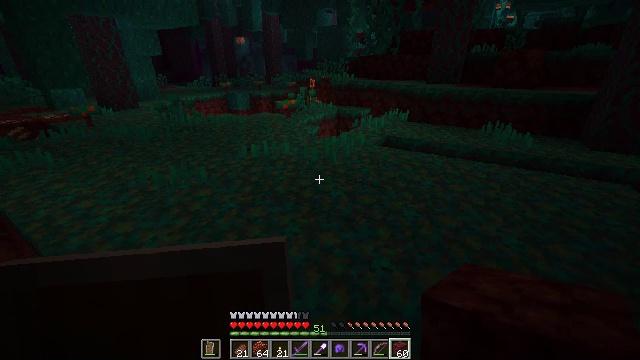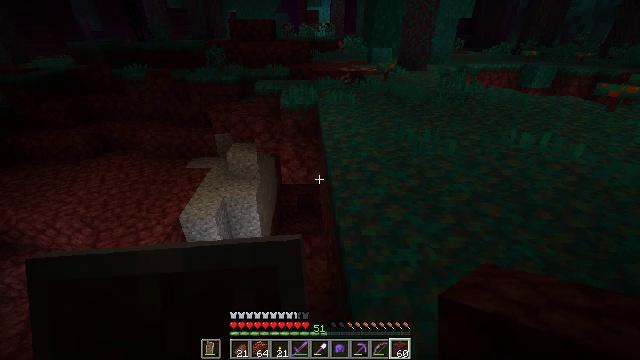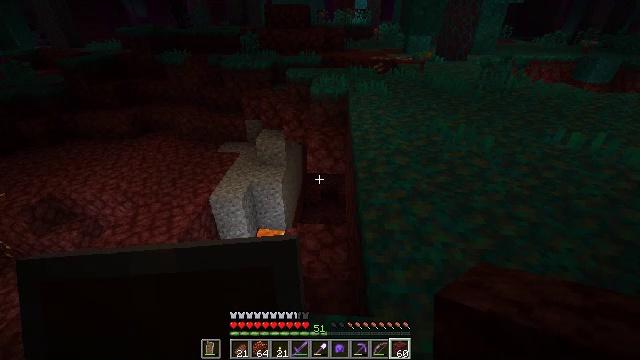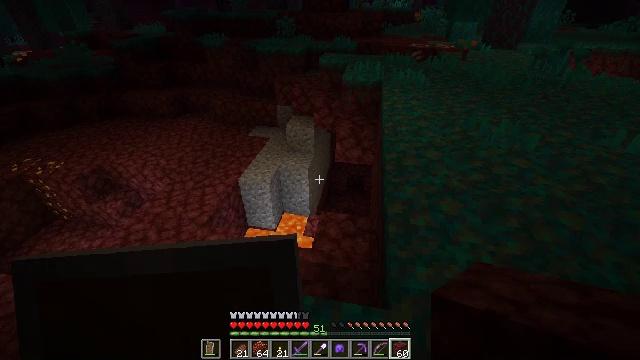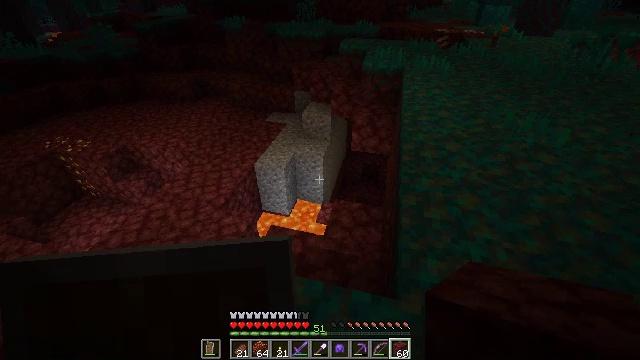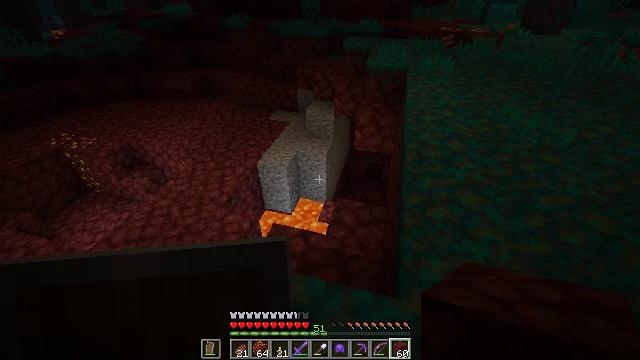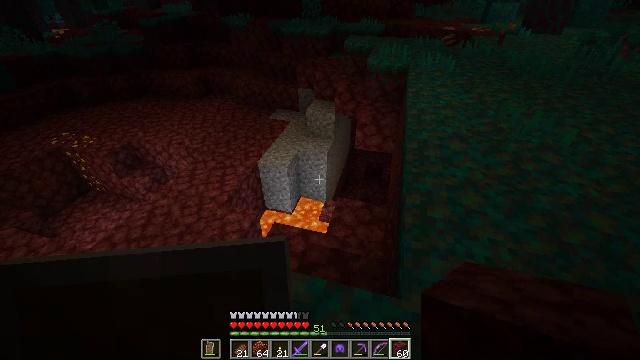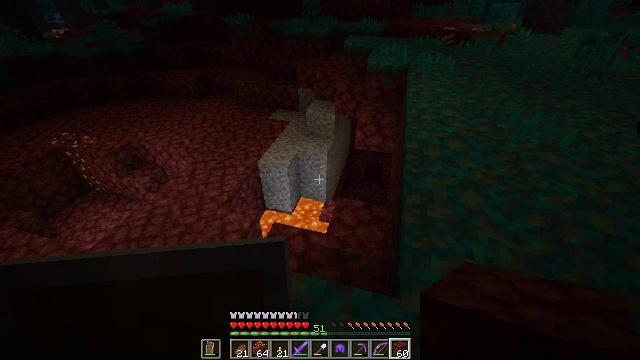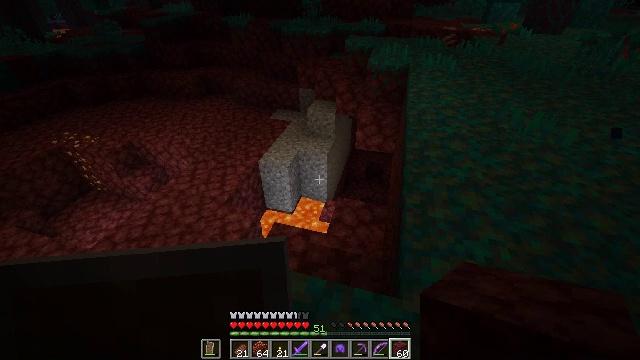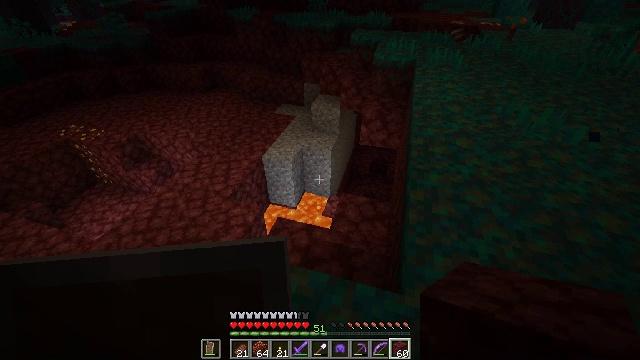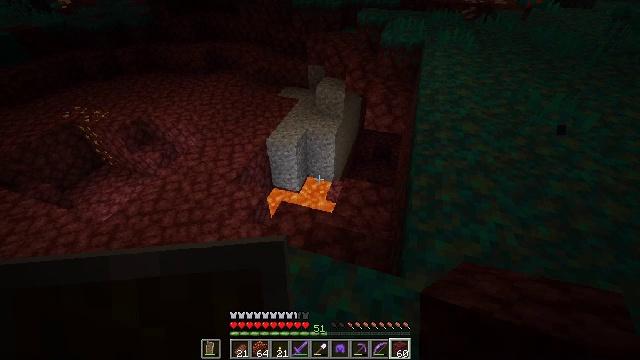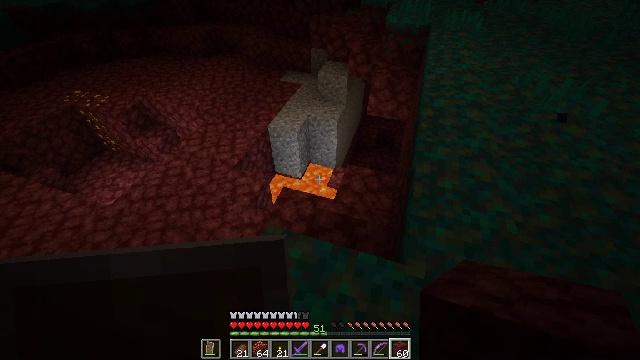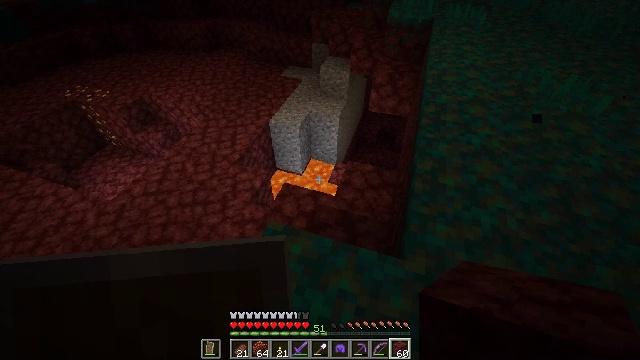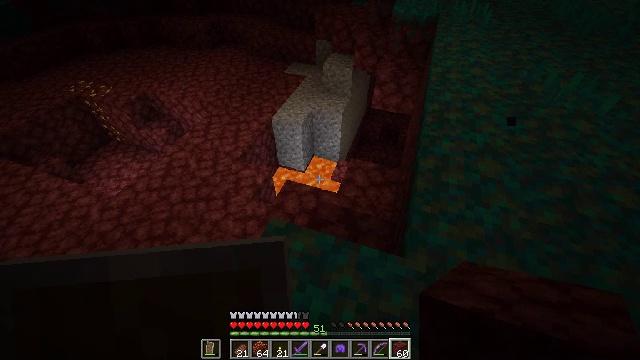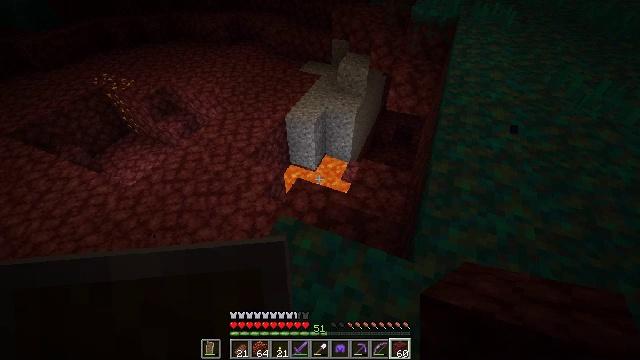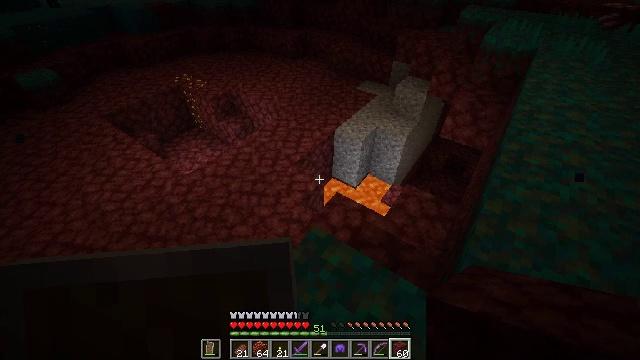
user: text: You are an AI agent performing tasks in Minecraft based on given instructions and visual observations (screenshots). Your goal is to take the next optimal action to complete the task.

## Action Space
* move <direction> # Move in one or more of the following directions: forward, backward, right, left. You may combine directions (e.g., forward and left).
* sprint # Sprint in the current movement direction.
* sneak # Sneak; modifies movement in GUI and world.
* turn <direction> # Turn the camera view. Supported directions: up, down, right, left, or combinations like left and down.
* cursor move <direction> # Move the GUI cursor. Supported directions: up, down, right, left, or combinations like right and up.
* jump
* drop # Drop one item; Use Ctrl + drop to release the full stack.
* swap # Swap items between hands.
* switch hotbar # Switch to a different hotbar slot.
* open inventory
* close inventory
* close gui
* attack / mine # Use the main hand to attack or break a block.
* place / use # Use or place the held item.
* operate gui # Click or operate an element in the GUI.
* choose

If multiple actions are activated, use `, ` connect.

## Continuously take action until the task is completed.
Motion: motion action
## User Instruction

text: Mine the magma block in the nether.
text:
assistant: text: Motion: turn left and down
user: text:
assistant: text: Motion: turn left and down
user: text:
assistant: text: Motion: turn left and down
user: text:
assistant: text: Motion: turn left and down
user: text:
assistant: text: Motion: no_op
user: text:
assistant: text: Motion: no_op
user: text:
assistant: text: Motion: no_op
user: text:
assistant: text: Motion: no_op
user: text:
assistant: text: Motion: turn left and down
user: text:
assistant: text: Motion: turn left and down
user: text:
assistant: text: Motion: turn down
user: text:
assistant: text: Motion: no_op
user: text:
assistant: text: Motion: no_op
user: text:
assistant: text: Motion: turn left
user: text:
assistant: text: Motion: turn left and up
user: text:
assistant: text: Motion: turn left and up
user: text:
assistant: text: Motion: turn left and up
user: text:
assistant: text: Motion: turn left and up
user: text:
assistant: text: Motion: turn left and up
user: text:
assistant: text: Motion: turn left and up
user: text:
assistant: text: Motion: no_op
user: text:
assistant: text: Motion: no_op
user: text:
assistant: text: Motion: no_op
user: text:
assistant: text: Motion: no_op
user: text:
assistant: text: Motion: turn right
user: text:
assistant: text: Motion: turn right
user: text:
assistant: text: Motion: turn right and down
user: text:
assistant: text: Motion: turn right
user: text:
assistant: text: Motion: turn right
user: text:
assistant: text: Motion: turn right